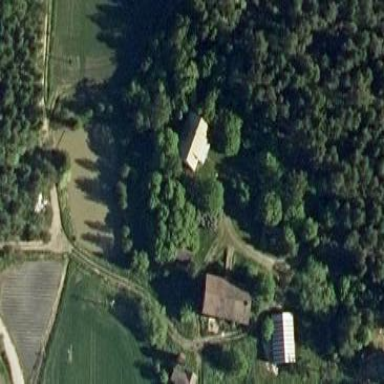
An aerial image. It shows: Farmyard area.